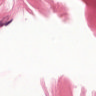
Metastatic tissue present: no